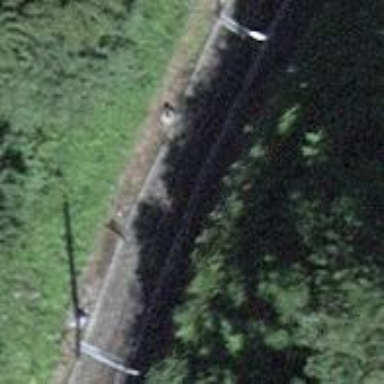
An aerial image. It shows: Narrow-gauge railway with 1 track. The tracks are electrified with contact line.